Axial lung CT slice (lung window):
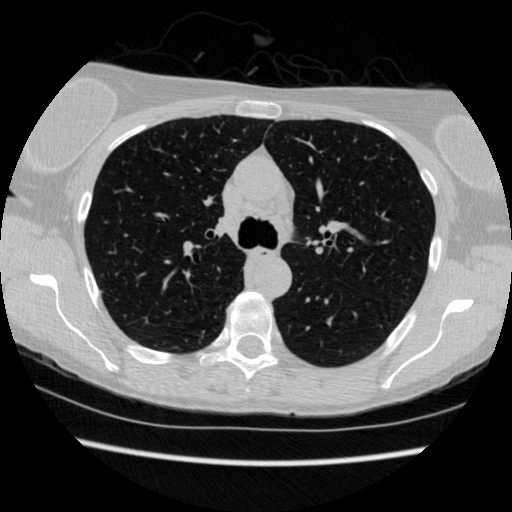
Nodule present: no